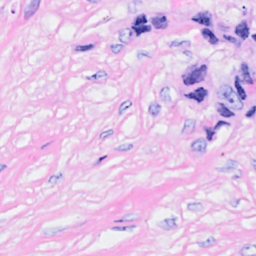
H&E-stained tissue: Breast